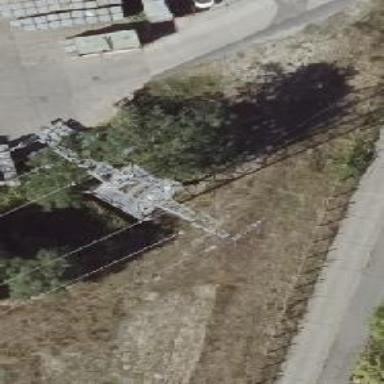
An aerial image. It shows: Power tower.